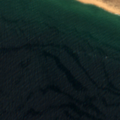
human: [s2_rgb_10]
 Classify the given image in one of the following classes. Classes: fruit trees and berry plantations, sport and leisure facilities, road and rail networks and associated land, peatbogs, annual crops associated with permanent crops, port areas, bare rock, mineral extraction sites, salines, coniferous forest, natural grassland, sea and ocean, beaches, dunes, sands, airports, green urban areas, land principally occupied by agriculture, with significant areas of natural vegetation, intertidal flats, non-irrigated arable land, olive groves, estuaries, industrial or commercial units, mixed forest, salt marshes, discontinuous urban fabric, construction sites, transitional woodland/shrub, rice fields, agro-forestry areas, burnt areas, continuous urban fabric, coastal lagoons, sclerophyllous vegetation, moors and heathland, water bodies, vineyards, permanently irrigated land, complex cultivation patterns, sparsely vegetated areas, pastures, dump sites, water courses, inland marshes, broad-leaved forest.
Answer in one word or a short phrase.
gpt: beaches, dunes, sands, sea and ocean